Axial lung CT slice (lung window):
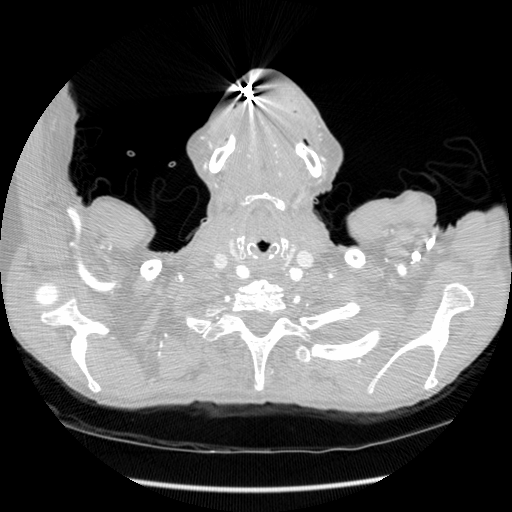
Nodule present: no